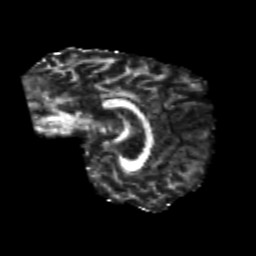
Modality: FA
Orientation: sagittal
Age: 24
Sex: female
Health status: healthy
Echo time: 0.074 s